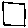
Label: square